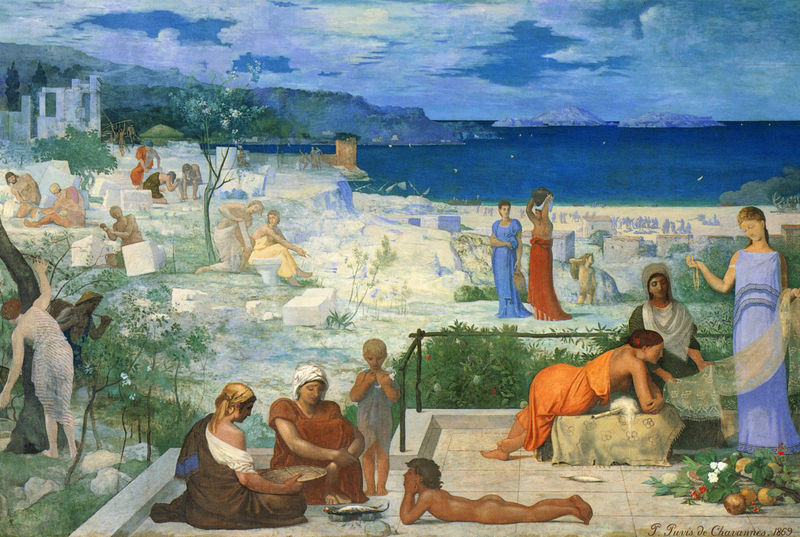
Titel: Marseille, colonie grecque, Die griechische Kolonie Massilia
Künstler: Pierre Puvis de Chavannes
Standort: Marseille
Institution: Musée des Beaux Arts
Schlagwörter: akt, baum, berg, blau, blätter, felsen, gemälde, gruppe, hand, haut, himmel, mann, meer, nackt, umhang, wasser, weiß, wolken, baden, badende, bäume, cezanne, frauen, gelb, grün, landschaft, menschen, mädchen, ocker, sand, see, sitzen, stadt, ufer, äste, blume, blumen, braun, brust, bunt, busen, femmes, finger, frau, hell, hintergrund, kleid, kleider, licht, marmor, männer, nacht, orange, paris, schmuck, szene, säule, terasse, blüte, blüten, gebäude, gras, haus, obst, rot, schleier, tuch, wiese, zaun, beige, fest, haube, leute, masse, menge, muster, rock, symbolismus, architektur, falten, mensch, spitze, stehen, stein, steine, teller, tragen, hände, signatur, horizont, häuser, natur, strauch, vögel, weite, zweige, büsche, gebüsch, gewässer, sonne, sträucher, boden, insel, land, gewand, haare, stoff, tücher, decke, gewänder, kind, personen, blatt, pflanzen, renaissance, schulter, boot, boote, genre, kinder, turm, engel, frucht, früchte, garten, gemüse, krug, vase, zypressen, balkon, terrasse, küste, schiffe, schrift, sommer, strand, liegen, fassade, italien, ort, fischer, arbeiten, datierung, mittag, berge, farben, gebirge, kette, naiv, idylle, sigantur, figuren, hafen, krieg, lehnen, möwen, treppe, essen, weib, weiber, kopftuch, nähen, datum, geländer, platte, junge, jahreszahl, frühling, bucht, ozean, panorama, punkte, paradies, ruine, stangen, antike, ideal, idyllisch, popo, hocken, friedhof, ruinen, hodler, mythologie, römer, liege, fisch, quader, anbieten, mauern, gaugin, bearbeiten, antik, griechen, gräber, toga, griechisch, durchsichtig, kopftücher, griechenland, eden, platten, tempel, kochen, arkadien, gewebe, verkaufen, steinboden, sträcuher, tunika, umzäunung, ciel, netz, puvis de chavannes, robe, bauten, baäume, umahng, athen, inseln, spinnen, mittelmeer, bleu, wasserträgerin, gaze, lümmeln, abgrenzung, enfant, südländisch, steinblöcke, botte, tuniken, begutachten, meeresbucht, steinbruch, tunica, kultur, anonym, schaal, mer, plage, krief, akadien, chiffon, siegen, grillen, chavannes, wasserträger, kreta, grill, klötze, chiton, puvis, kräftige farben, kettte, abendstimmug, de chavannes, de chavnnes, ellenbigen, fischbrate, griechland, meer s, puris, rohlinge, zypern, gaugun, obt, jarre, redeb, swchal